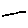
Label: line